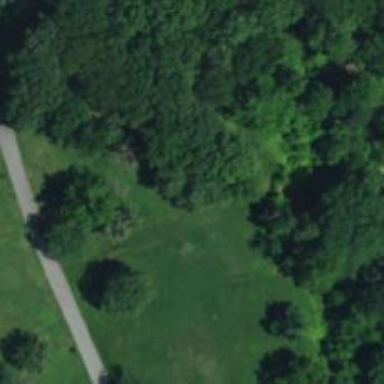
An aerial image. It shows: Disc golf hole.